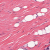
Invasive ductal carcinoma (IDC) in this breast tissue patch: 0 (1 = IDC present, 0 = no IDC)